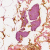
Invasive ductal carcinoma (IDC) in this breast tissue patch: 0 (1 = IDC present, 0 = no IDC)